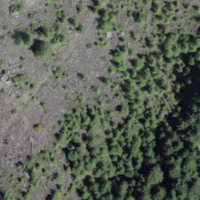
EUNIS habitat code: 44
Species observed at this site:
Sorbus aucuparia